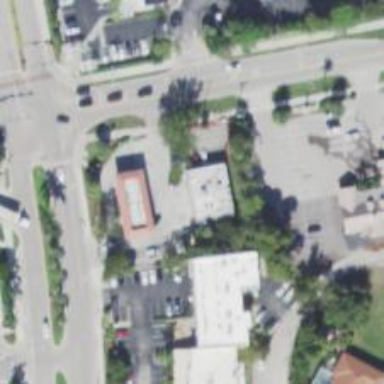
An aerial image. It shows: Convenience shop.